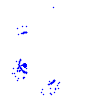
Particle: electron